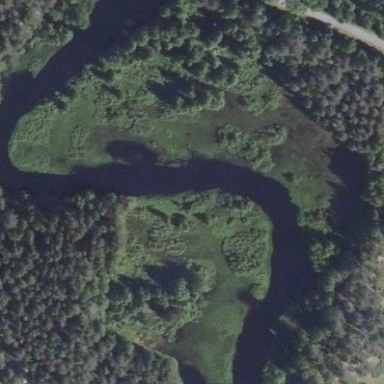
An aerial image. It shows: Swampy wetland area.